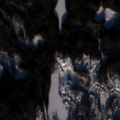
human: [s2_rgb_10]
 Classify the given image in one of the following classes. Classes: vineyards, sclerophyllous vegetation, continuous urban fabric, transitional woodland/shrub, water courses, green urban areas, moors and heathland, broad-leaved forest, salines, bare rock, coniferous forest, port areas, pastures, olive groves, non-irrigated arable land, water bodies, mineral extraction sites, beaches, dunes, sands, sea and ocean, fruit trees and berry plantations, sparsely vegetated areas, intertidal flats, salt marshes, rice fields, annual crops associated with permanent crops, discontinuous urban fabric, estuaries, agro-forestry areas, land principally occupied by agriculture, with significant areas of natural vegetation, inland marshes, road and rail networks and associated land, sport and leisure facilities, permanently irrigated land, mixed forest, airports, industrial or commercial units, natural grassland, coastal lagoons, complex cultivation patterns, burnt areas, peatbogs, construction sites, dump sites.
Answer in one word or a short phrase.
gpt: discontinuous urban fabric, coniferous forest, mixed forest